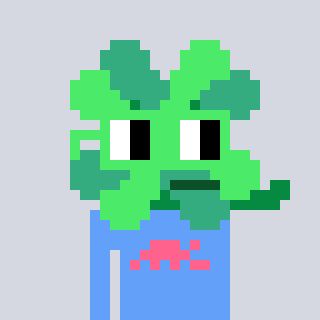
a pixel art character with square light green glasses, a clover-shaped head and a blue-colored body on a cool background